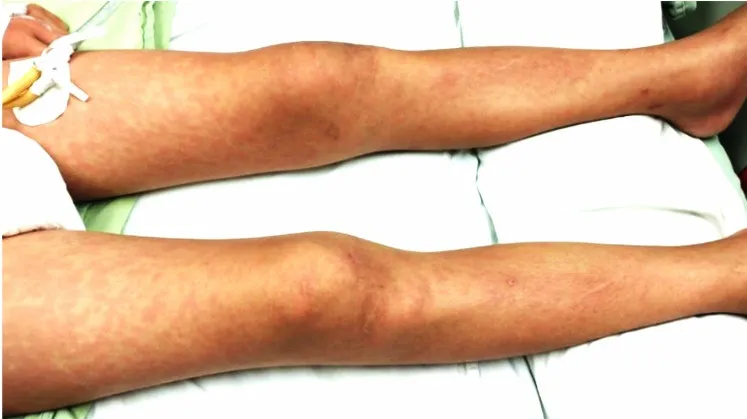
Maculopapular rash on the lower extremities.
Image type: medical_photograph (skin_photograph)